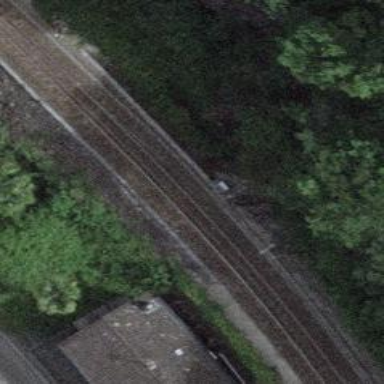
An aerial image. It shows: Narrow-gauge railway track with electrified contact line. The railway has one track.